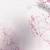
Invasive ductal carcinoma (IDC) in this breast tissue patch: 0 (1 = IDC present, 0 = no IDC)